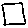
Label: square